Question: i'm kinda stuck here with my thoughts..I have a picture of what i want accomplish. I think its the best way to explain.

The red points are the starting positions. I want all of them to hit the same Spots on the ground, while right from the start moving in a parabola. Sadly im not that great of a math geek to get this working. It is important that the paths are always staying the same. I dont know if i could accomplish this with simple physics (gravity) Box2D maybe.
Thanks for any tip!
EDIT: i maybe thought that this could be accomplished by giving the objects the same y speed, but different x speeds. But this would be kinda hard coded..still looking for some practical answers :/
---
I've tried some math formulas, but i cant get this to work the way i want it :/.
Used those:
x = vcos(alpha)
y = (vsin(alpha))-(0.5*g*t^2)
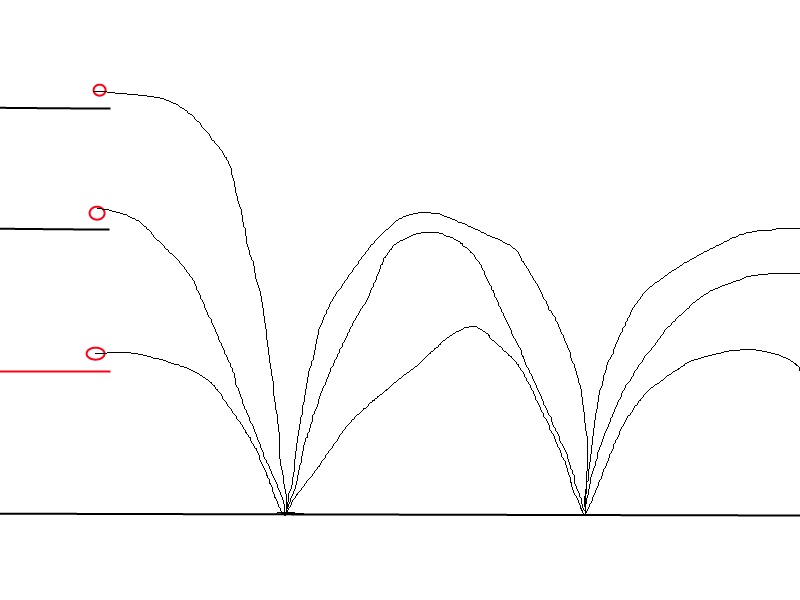
Answer: I dont know if im allowed to answer my own question..
I just want to let you know a solution i m using now. Its not optimal, but i guess it works:
I've implemented a Time.class to save my deltaTime. In my Enemy class i got this for the movement:
'''
distance = 100;
vY = targetTime*gravity*0.5f;
vX = distance / targetTime;
'''
and in the update method:
'''
x += vX * Time.deltaTime;
y -= vY * Time.deltaTime;
vY -= gravity;
if(y >= 280)
vY = -vY;
'''
So after hitting the ground i just turn the y-velocity around. This especially works in my case, because the gravity kicks back in after some time and gets the enemy back to the ground.
Its still hard coded but i dont know better than do this.